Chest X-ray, AP view. Patient: 28 years old, sex M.
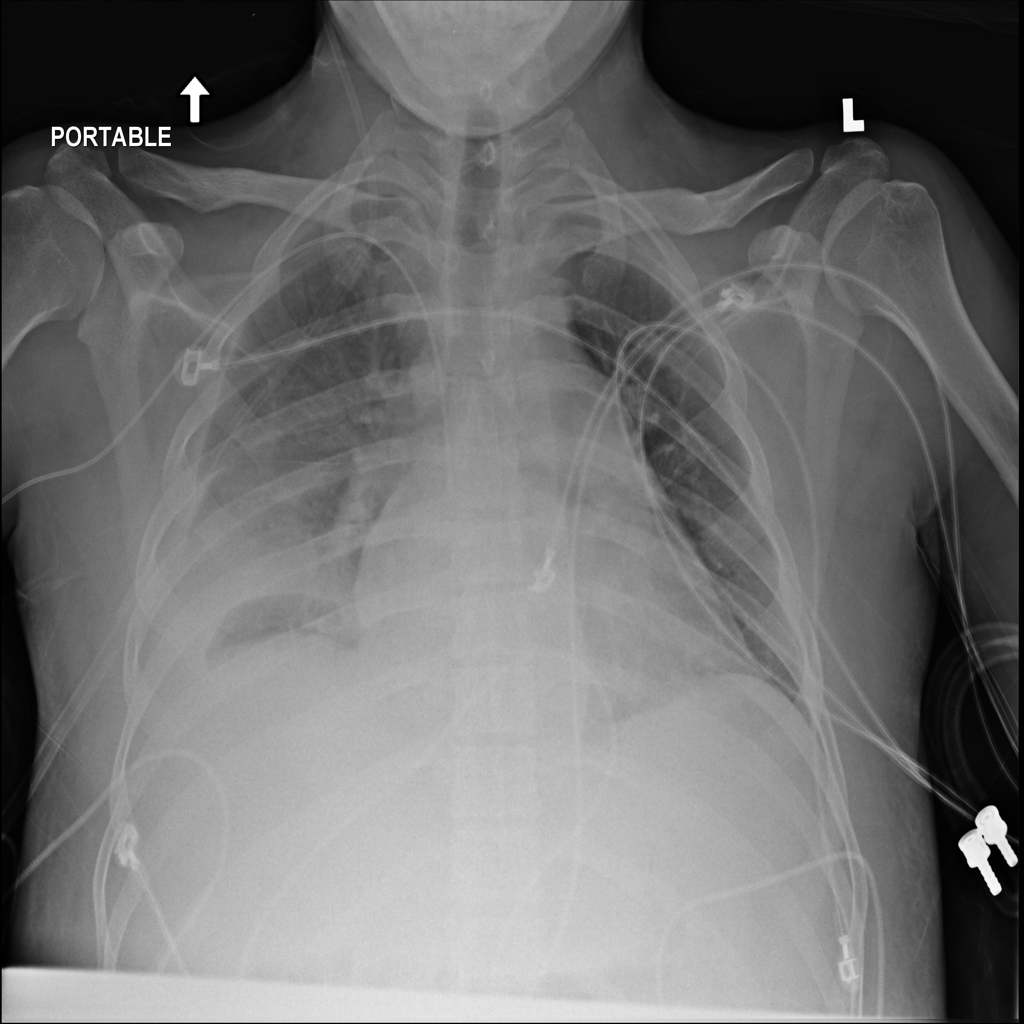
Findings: Effusion, Infiltration